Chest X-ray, PA view. Patient: 52 years old, sex M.
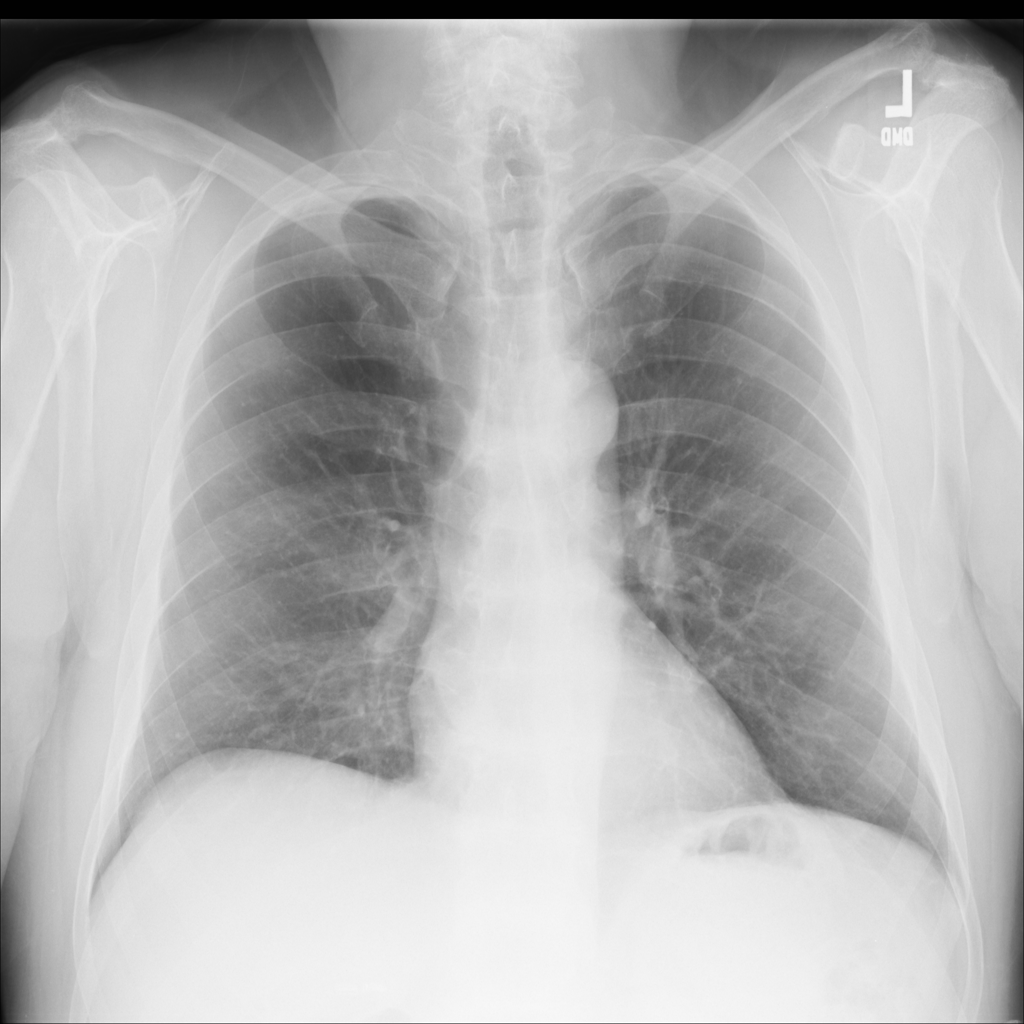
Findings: No Finding